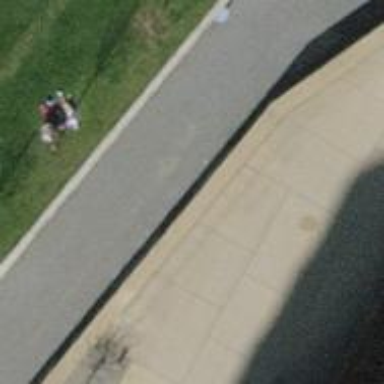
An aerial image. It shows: Bench.